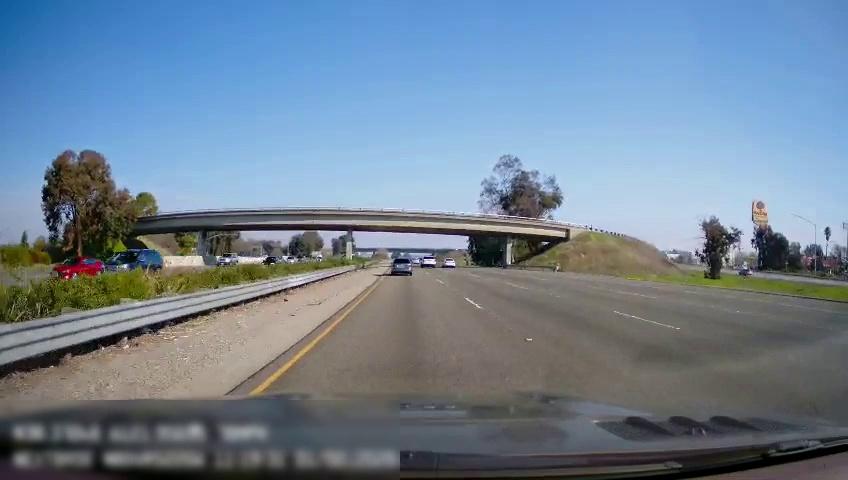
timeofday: Day
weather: Sunny
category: Drivable Space
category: Drivable Space
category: Vehicles | Car
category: Vehicles | Car
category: Vehicles | Car
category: Vehicles | SUV
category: Vehicles | SUV
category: Vehicles | Car
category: Vehicles | SUV
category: Vehicles | Car
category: Vehicles | Car
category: Lanes | Current Lane
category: Lanes | Current Lane
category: Lanes | Alternate Lane
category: Lanes | Alternate Lane
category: Lanes | Alternate Lane